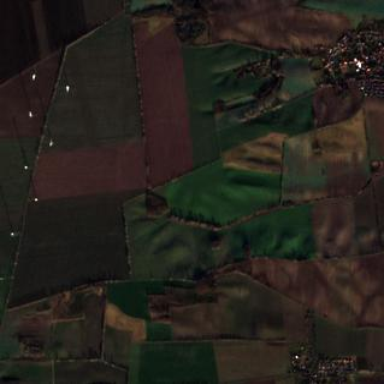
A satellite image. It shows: Picturesque farmland scene.